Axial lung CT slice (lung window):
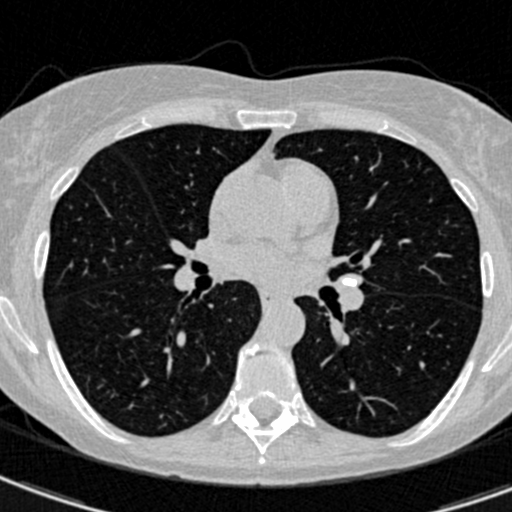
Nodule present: no